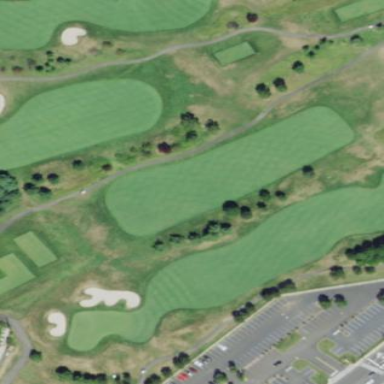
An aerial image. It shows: Rough area on grassy golf course.